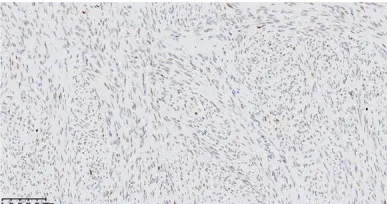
Immunohistochemical results including desmin, CD34, TRK, S100, ER, PR, and P53 are displayed (E-K, x200).
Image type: pathology (immunostaining)